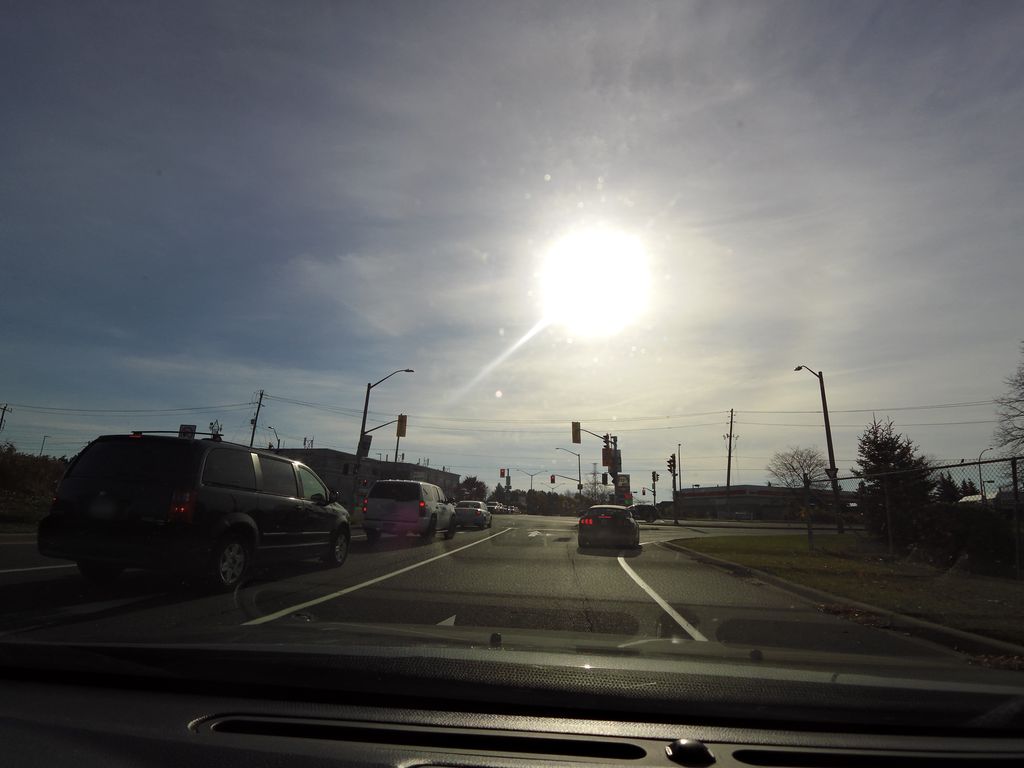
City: hamilton